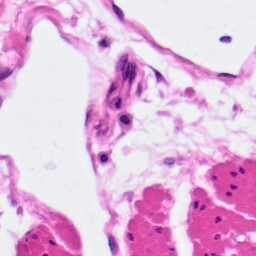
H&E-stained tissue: Pancreatic